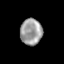
Tissue: skin
Cell type: Epithelial cells
Senescence score: 0.2521
Nuclear area (px): 563
Mean DAPI intensity: 157.124